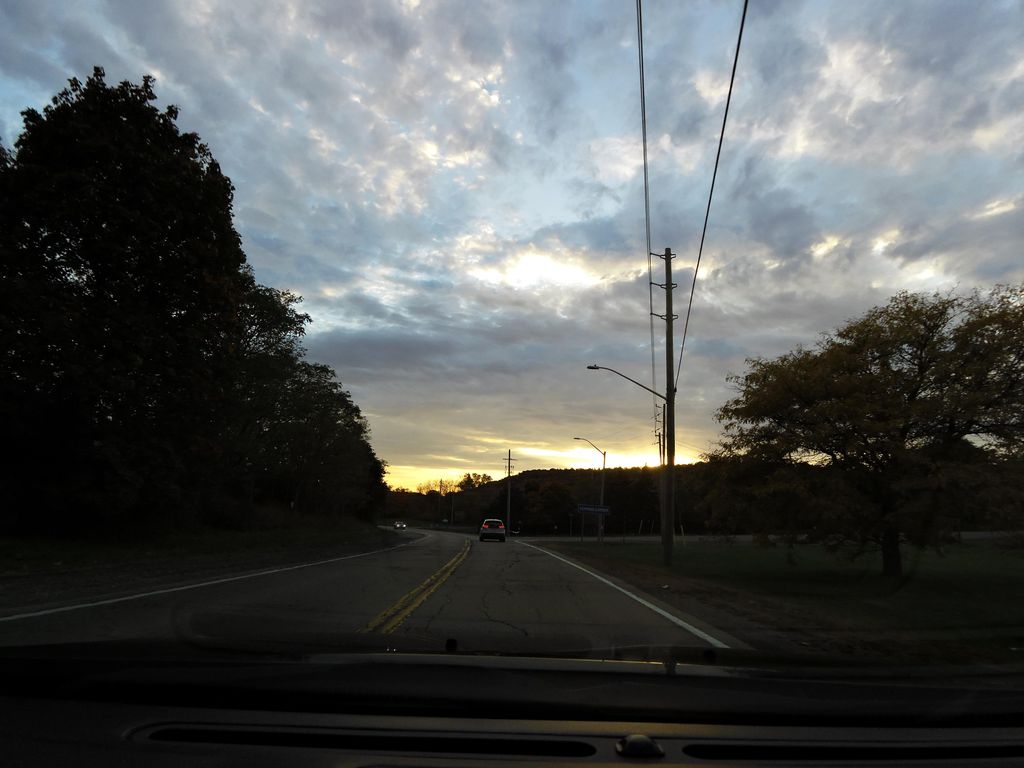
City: hamilton